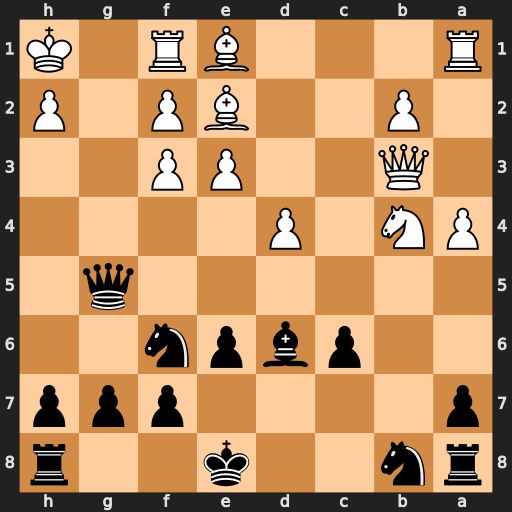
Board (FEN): rn2k2r/p4ppp/2pbpn2/6q1/PN1P4/1Q2PP2/1P2BP1P/R3BR1K
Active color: b
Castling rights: kq
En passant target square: -
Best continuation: Qh5 f4 Qxe2